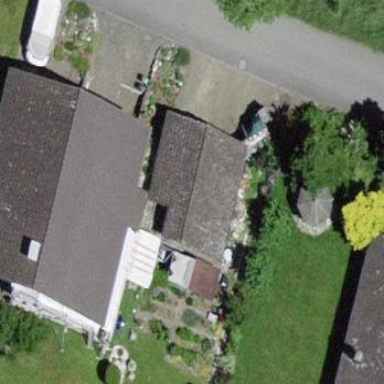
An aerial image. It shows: Garage.